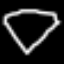
Label: diamond